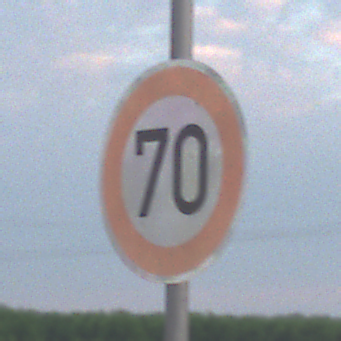
Verkehrszeichen: Geschwindigkeit70
Umgebung: Outdoor, Nature
Tageszeit: SunriseSunset
Wetter: PartlyCloudy
Licht: Natural
Jahreszeit: NotSpecified
Kontrast: LowContrast